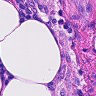
Metastatic tissue present: no